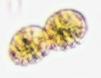
Label: Margalefidinium